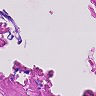
Metastatic tissue present: no